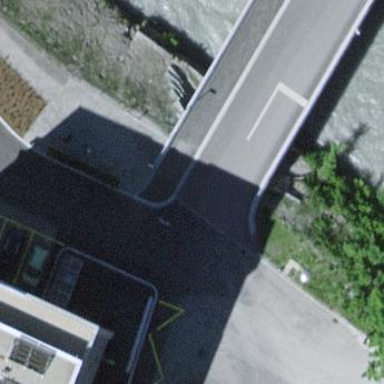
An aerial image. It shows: Pedestrian road with pebblestone surface.